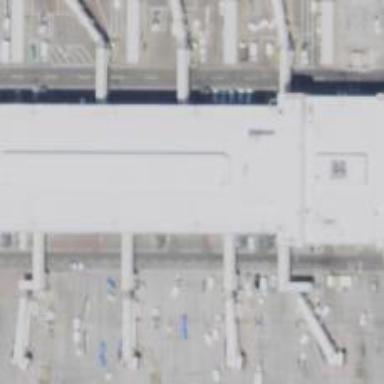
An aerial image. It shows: Airport gate.